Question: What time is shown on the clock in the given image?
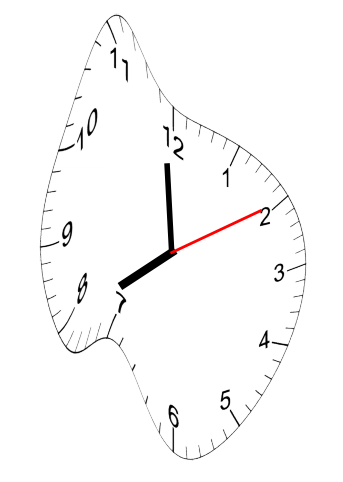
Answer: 07:59:10